Question: This is a common problem but it seemed that I can't solved it. I tried to look for answer but still didn't solved my problem.
I have an ul li. The li was set to list-style:none, I use li:before to put custom bullets.
The problem I am facing is that the second line of text don't align to the above text when the container is small.

I want to achieve the result the same as the image above on the right.
How can I perfectly align the 2nd line of text?
Thanks for help.
EDIT:
'''
This is my sample code from <a href="http://jsfiddle.net/bo1nvxop/">jsfiddle</a>
'''
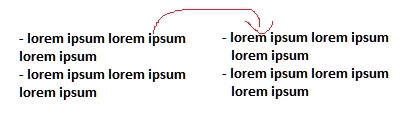
Answer: Here is a working example using the '+' as the bullet point. Depending on what character you will be using for the bullet point, you may need to adjust the negative text-indent.
'''
ul {
list-style: none;
margin-left: 0;
padding-left: 1em;
text-indent: -0.825em;
}
ul li:before {
content: "+ ";
}
'''
'''
<ul>
<li>lorem ipsum lorem ipsum lorem ipsum lorem ipsum lorem ipsum lorem ipsum lorem ipsum lorem ipsum lorem ipsum lorem ipsum lorem ipsum lorem ipsum lorem ipsum lorem ipsum lorem ipsum lorem ipsum lorem ipsum lorem ipsum lorem ipsum lorem ipsum lorem ipsum lorem ipsum lorem ipsum lorem ipsum lorem ipsum lorem ipsum lorem ipsum lorem ipsum lorem ipsum</li>
<li>lorem ipsum lorem ipsum lorem ipsum lorem ipsum lorem ipsum lorem ipsum lorem ipsum lorem ipsum lorem ipsum lorem ipsum lorem ipsum lorem ipsum lorem ipsum lorem ipsum lorem ipsum lorem ipsum lorem ipsum lorem ipsum lorem ipsum lorem ipsum lorem ipsum lorem ipsum lorem ipsum lorem ipsum lorem ipsum lorem ipsum lorem ipsum lorem ipsum lorem ipsum</li>
</ul>
'''